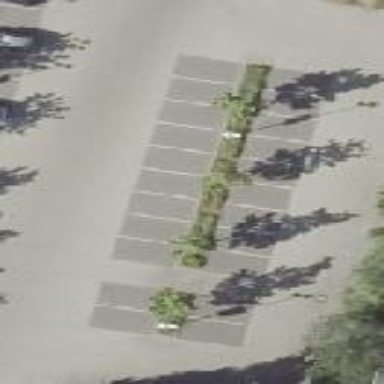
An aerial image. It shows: Parking aisle made of paving stones.